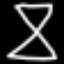
Label: hourglass